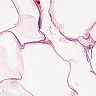
Metastatic tissue present: no